Interaction volume radius: 10 \u00c5
Interaction volume height: 10 \u00c5
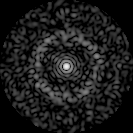
Disorder parameter: 0.8048